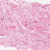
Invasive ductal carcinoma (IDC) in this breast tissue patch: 0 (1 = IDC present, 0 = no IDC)